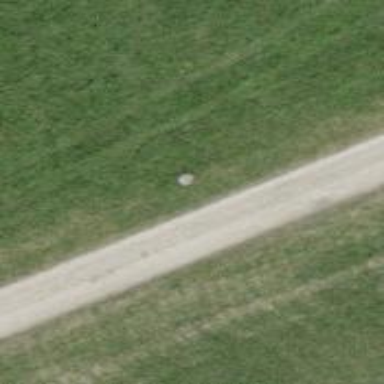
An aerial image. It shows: Track with grade2 tracktype.